Question: I'm a new programmer trying to understand someone else's code. The program's purpose is to put MySQL data into a word file template using bookmarks. AR and ICN are 2 types of reports, thus they each have their own template. The code was originally containing only AR's, I have now added ICN. The console application works well, I have problems with the Web page. I don't understand why the 'if (int.TryParse(ticketId, out currentTicket))' in my code is 'FALSE' which generates a default.aspx .
'''
using System;
using System.Web;
using TicketExtractionLibrary;
namespace TicketExtractionWeb
{
public partial class GetAR : System.Web.UI.Page
{
protected void Page_Load(object sender, EventArgs e)
{
string ticketId = Request.QueryString["TicketId"];
int currentTicket;
string applicationPath = Request.PhysicalApplicationPath;
ARExtractionController ARController = new ARExtractionController();
string arTemplateLocation = HttpContext.Current.Server.MapPath("~/AR.dot");
string mappingLocation = HttpContext.Current.Server.MapPath("~/ARmapping.xml");
if (int.TryParse(ticketId, out currentTicket))
{
ARController.Extract(currentTicket, applicationPath + "LastTickets", arTemplateLocation, mappingLocation);
Response.Clear();
Response.Buffer = true;
Response.ContentType = "application/msword";
Response.AddHeader("content-transfer-encoding", "binary");
Response.AddHeader("content-disposition", "attachment;filename=AR" + ticketId + ".docx");
Response.ContentEncoding = System.Text.Encoding.GetEncoding(1251);
string path = Server.MapPath(@"\LastTickets\AR" + ticketId + ".docx");
System.IO.FileInfo file = new System.IO.FileInfo(path);
Response.WriteFile(path);
Response.End();
}
else
{
Response.Redirect("Default.aspx");
}
}
}
}
'''

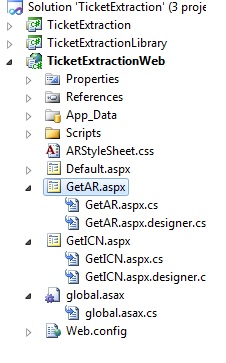
Answer: It is saying, if the TicketID passed via the querystring is not an integer, then there is no report or Word document to generate, therefore redirect the user to the default.aspx page.